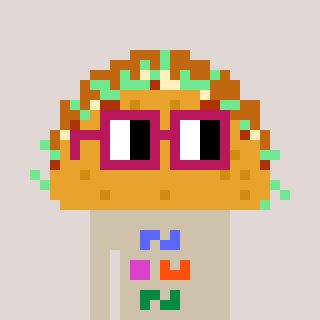
a pixel art character with square dark red glasses, a taco-shaped head and a bege-colored body on a warm background